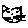
Label: cat